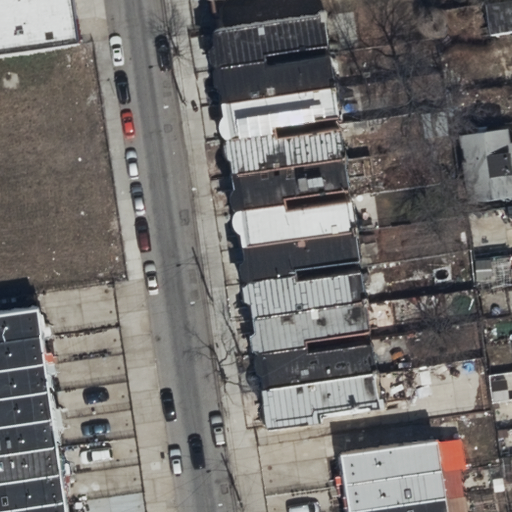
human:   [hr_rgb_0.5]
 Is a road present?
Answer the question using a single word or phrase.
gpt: yes

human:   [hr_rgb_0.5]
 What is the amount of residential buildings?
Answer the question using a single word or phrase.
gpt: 25

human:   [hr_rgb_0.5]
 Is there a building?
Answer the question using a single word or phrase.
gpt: yes

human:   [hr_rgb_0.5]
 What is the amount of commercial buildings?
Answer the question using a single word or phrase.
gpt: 0

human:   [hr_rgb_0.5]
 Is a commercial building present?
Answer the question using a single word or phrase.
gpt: no

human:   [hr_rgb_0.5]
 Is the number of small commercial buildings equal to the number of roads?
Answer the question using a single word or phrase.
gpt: no

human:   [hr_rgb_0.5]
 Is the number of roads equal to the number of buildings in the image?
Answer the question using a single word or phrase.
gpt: no

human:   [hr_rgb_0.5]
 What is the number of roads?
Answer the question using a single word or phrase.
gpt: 1

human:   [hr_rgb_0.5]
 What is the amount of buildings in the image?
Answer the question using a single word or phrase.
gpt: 25

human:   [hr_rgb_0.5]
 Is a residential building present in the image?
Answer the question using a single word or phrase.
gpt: yes

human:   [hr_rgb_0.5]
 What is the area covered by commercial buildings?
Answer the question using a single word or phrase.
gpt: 0m2

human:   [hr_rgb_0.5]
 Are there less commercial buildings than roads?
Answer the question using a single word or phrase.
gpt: yes

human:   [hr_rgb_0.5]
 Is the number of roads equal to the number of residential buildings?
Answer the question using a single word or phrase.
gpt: no

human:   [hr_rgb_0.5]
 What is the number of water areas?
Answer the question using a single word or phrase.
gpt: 0

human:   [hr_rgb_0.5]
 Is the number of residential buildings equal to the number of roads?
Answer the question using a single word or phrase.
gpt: no

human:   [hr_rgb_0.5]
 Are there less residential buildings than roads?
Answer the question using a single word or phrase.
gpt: no

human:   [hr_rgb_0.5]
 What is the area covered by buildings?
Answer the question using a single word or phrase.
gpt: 2678m2

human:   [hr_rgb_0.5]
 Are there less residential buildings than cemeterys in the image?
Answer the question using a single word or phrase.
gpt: no

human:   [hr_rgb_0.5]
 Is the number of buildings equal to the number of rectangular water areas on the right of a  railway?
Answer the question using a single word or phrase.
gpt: no

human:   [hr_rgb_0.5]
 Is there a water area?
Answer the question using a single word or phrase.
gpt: no

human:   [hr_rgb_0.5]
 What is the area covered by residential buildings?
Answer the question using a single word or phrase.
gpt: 2678m2

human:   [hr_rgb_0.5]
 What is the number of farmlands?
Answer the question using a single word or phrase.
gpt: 0

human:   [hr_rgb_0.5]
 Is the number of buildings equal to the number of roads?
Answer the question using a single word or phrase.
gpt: no

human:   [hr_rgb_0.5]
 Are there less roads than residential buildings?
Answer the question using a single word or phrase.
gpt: yes

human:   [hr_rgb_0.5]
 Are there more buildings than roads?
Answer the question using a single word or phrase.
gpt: yes

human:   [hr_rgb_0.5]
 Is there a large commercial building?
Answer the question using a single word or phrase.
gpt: no

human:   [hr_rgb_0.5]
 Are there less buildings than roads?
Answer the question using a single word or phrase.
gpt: no

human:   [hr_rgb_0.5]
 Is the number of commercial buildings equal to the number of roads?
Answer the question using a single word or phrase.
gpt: no

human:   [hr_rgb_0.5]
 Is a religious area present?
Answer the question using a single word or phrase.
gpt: no

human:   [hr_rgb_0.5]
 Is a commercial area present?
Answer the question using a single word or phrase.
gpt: no

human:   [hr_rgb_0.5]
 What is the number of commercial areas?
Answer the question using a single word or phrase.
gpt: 0

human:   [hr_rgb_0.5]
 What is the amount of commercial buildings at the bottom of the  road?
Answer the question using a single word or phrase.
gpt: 0

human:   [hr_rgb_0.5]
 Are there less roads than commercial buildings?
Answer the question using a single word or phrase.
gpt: no

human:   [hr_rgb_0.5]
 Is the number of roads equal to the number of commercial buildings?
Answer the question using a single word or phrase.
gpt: no

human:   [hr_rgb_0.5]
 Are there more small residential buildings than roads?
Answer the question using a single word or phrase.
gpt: yes

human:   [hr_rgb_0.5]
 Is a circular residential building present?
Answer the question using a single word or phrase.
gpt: no

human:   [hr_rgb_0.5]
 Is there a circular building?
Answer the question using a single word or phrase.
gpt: no

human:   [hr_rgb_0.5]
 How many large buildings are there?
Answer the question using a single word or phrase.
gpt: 0

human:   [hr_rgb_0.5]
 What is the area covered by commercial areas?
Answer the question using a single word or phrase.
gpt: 0m2

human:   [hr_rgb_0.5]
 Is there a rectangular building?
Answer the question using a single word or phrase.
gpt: yes

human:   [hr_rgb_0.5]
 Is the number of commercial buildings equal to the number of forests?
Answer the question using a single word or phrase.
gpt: yes

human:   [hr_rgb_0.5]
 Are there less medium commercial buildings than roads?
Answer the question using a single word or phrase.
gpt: yes

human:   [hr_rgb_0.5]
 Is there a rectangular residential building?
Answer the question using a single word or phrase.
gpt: yes

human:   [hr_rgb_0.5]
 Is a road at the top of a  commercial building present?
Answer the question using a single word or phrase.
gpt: no

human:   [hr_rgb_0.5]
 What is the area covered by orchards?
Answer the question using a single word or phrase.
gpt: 0m2

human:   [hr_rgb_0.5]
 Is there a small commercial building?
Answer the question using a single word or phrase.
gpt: no

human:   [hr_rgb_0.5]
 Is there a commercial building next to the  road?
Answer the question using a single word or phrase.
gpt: no

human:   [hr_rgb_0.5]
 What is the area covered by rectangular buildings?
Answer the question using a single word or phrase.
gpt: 1106m2

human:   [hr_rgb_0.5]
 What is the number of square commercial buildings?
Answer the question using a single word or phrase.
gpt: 0

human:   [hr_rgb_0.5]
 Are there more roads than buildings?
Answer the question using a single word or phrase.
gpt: no

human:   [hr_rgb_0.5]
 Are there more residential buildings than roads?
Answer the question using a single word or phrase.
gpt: yes

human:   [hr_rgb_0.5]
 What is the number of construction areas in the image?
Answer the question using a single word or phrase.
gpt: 0

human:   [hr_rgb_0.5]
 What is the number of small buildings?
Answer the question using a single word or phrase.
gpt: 10

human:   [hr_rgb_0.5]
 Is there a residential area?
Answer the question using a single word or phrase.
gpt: no

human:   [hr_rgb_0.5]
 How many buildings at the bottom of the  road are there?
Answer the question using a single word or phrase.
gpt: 15

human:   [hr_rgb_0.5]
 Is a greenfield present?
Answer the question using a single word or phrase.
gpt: no

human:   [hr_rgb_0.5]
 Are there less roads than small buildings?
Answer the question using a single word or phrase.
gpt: yes

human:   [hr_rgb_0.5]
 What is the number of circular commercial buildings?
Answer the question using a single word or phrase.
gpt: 0

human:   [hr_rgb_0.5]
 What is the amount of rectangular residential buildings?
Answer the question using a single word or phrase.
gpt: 15

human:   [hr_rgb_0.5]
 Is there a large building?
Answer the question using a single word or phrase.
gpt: no

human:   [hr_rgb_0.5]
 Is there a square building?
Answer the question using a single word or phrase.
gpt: no

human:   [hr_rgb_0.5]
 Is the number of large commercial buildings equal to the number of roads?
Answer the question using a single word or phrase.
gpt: no

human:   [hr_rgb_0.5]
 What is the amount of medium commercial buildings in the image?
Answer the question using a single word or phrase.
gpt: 0

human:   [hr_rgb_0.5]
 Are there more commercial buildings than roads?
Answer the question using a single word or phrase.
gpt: no